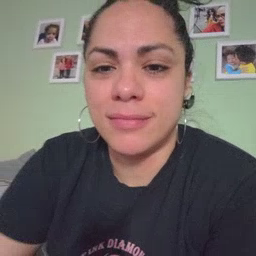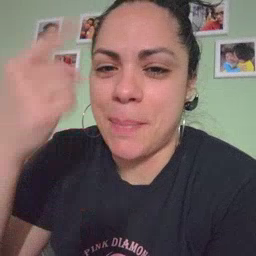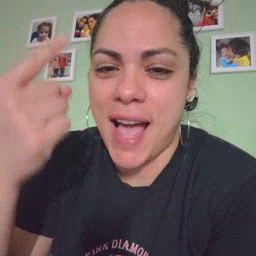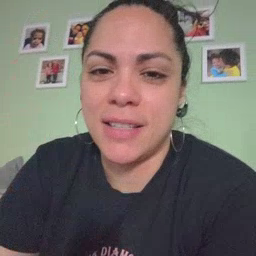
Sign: black